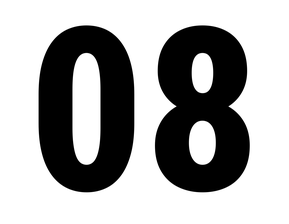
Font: Roboto_Condensed_ExtraBold